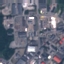
Land use / land cover: Industrial